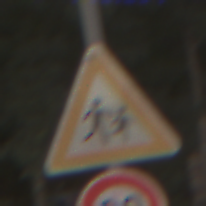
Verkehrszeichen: KinderLinks
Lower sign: Geschwindigkeit20
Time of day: SunriseSunset
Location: Outdoor (Nature)
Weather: Clear
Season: NotSpecified
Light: Natural